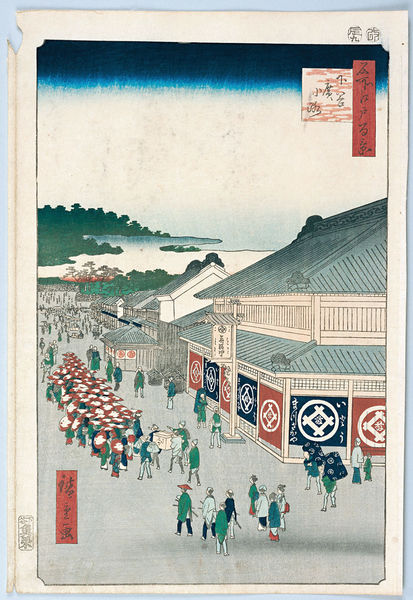
Titel: 100 berühmte Ansichten von Edo
Künstler: Utagawa Hiroshige
Schlagwörter: baum, berg, blau, himmel, mann, meer, wasser, bäume, frauen, grün, landschaft, menschen, see, stadt, ufer, frau, hut, männer, straße, zeichnung, dach, gebäude, haus, rot, schirm, weg, wolke, hochformat, leute, versammlung, wand, architektur, mensch, tragen, hütte, wald, kreis, japan, schrift, grafik, graphik, platz, japanisch, schriftzeichen, buch, asien, druck, druckgraphik, druckgrafik, stich, schirme, kiste, stempel, china, umzug, himel, balu, quadrat, riss, aufmarsch, asia, reishut, sonnenschrim, 1900, #frau, wasn, dojo